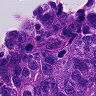
Metastatic tissue present: yes